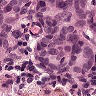
Metastatic tissue present: yes